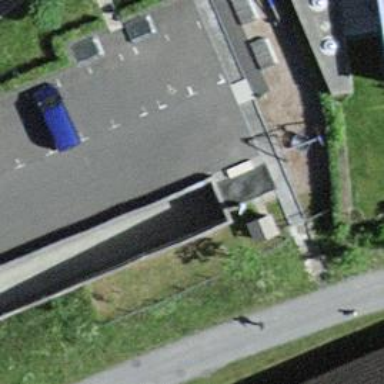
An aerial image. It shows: Parking entrance.